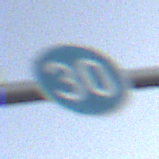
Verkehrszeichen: VorgeschriebeneMindestgeschwindigkeit
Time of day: SunriseSunset
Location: Outdoor (Nature)
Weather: PartlyCloudy
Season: NotSpecified
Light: Natural